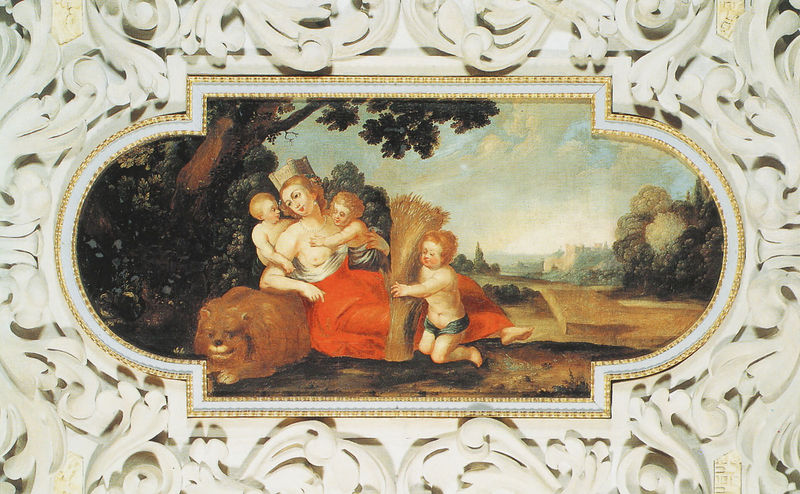
Titel: Festsaal des Klosters St. Benedikt
Künstler: Kaspar Feichtmayr
Standort: Benediktbeuern, Kloster St. Benedikt (EU - D - Bayern - Oberbayern)
Schlagwörter: baum, gemälde, himmel, nackt, weiß, wolken, bäume, grün, landschaft, stadt, braun, brust, busen, frau, hut, kleid, stroh, gebäude, rot, blond, barock, rahmen, kirche, rokkoko, krone, renaissance, kinder, engel, brüste, italien, ernte, getreide, heu, halm, stuck, erotik, burg, allegorie, lanschaft, löwe, deckengemälde, ähren, putti, hecken, italienisch, lagernde, ht, decorum